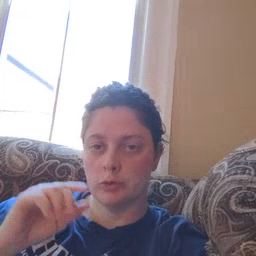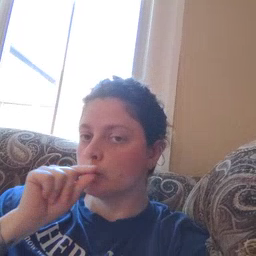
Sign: goose